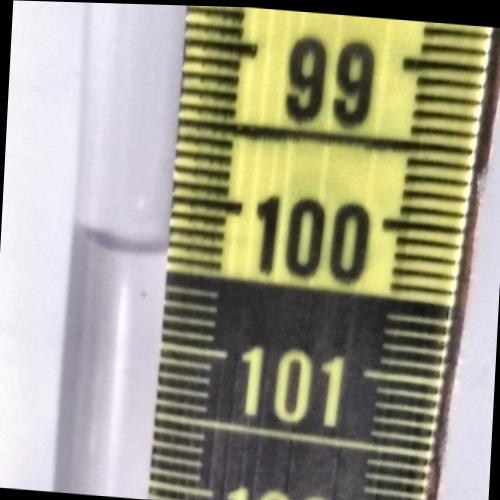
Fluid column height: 100.4 cm